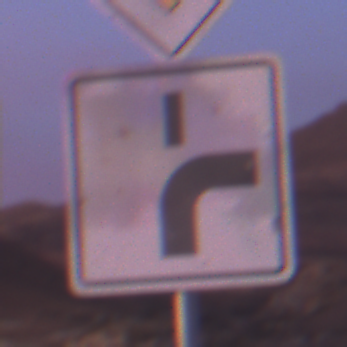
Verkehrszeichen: VerlaufVorfahrtsstrasse8
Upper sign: Vorfahrtsstrasse
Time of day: Dawn
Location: Outdoor (Nature)
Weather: PartlyCloudy
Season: NotSpecified
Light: Natural